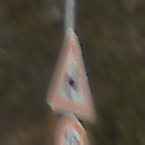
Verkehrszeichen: DoppelkurveRechts
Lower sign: Geschwindigkeit10
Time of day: MorningAfternoon
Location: Outdoor (RoadRail)
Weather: PartlyCloudy
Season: NotSpecified
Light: Natural